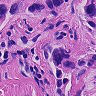
Metastatic tissue present: yes